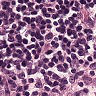
Metastatic tissue present: no